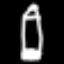
Label: pencil